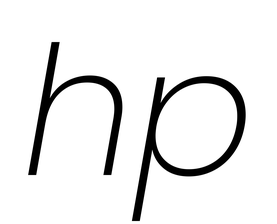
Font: Poppins-ExtraLightItalic